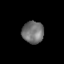
Tissue: skin
Cell type: Myeloid cells
Senescence score: 0.7099
Nuclear area (px): 470
Mean DAPI intensity: 114.102